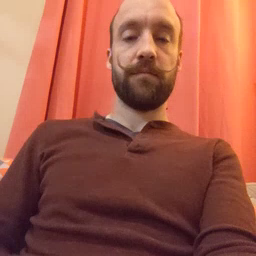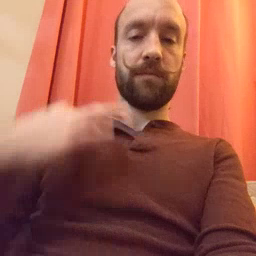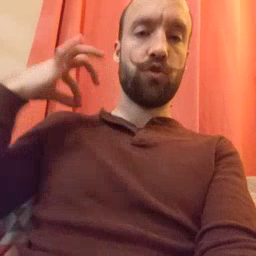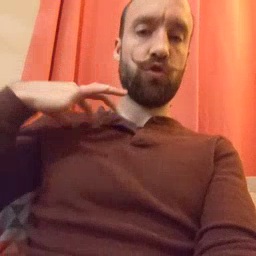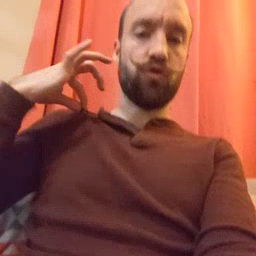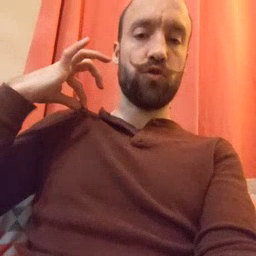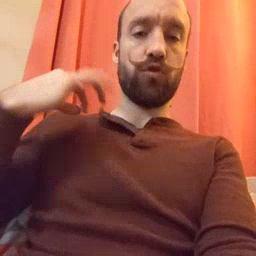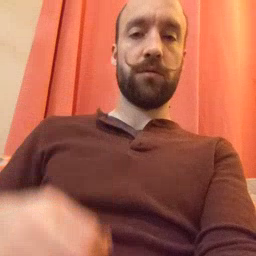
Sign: shirt